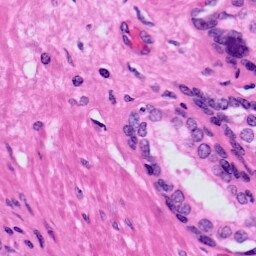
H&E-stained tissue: Prostate